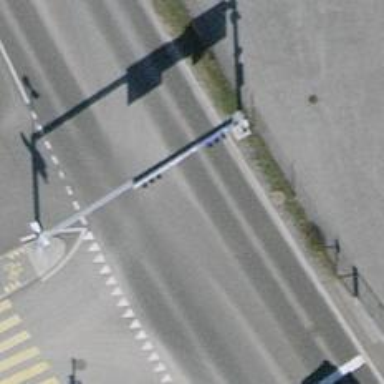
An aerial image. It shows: Road with traffic signals.